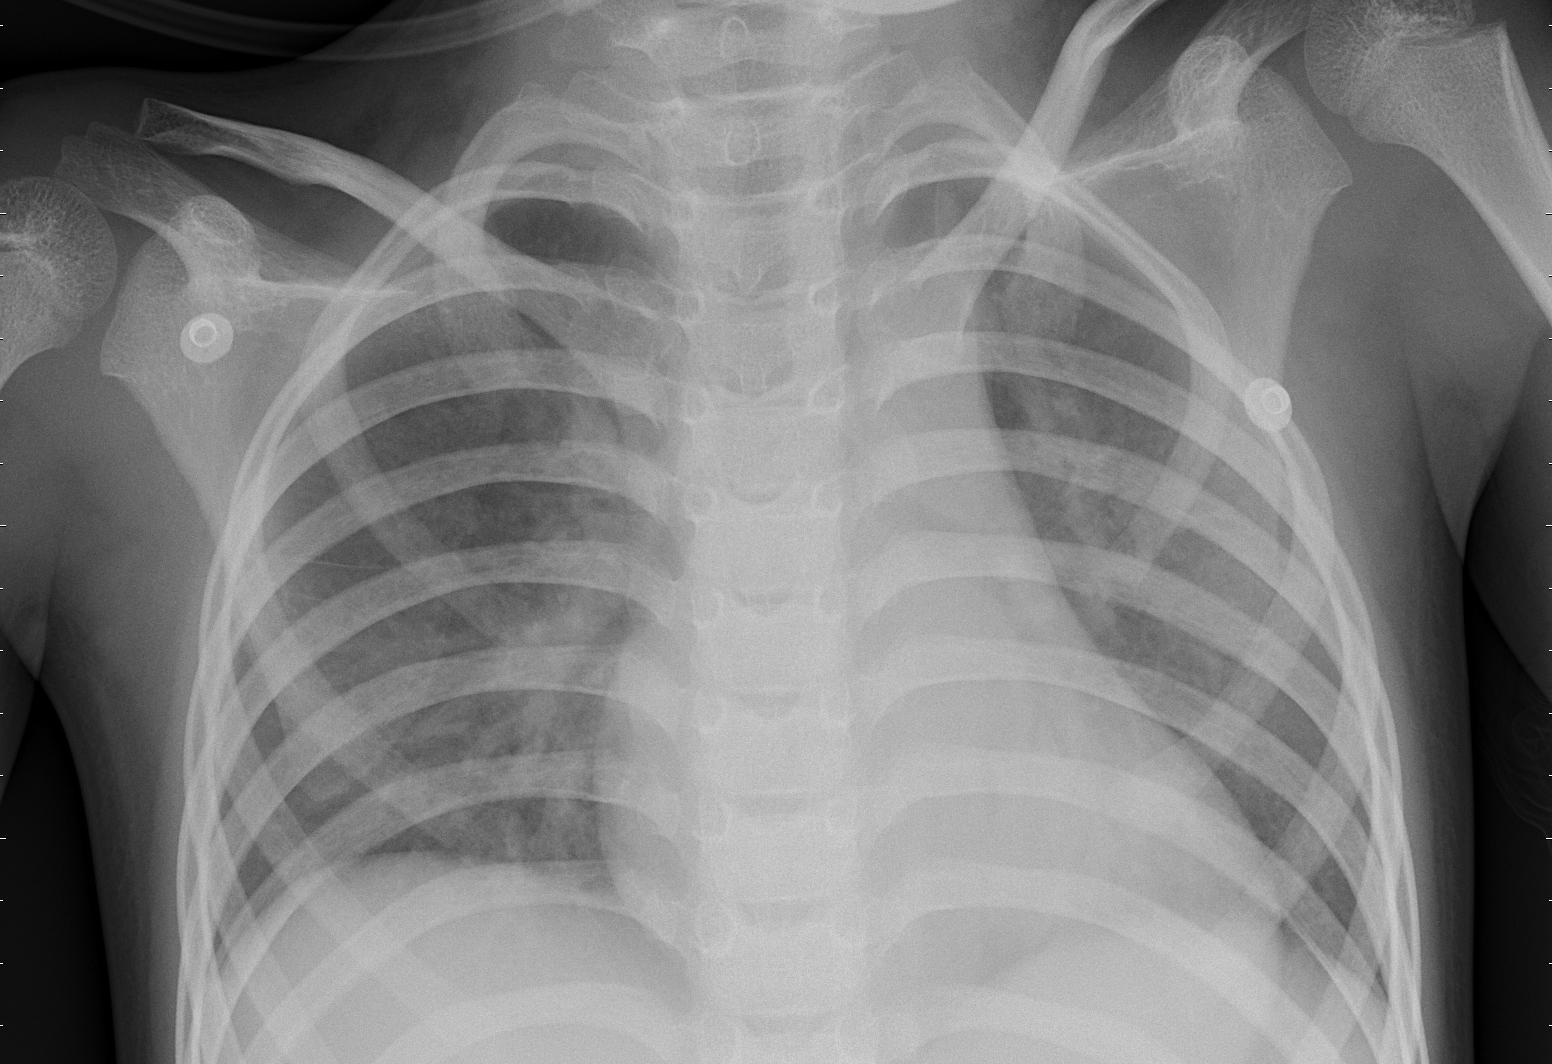
Diagnosis: PNEUMONIA